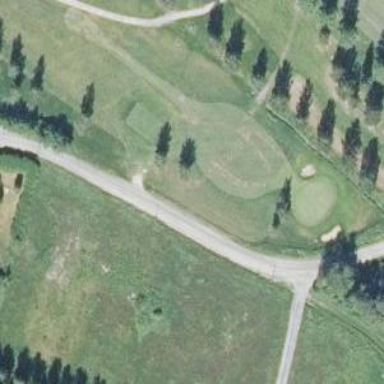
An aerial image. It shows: Grassy area designated as golf fairway.